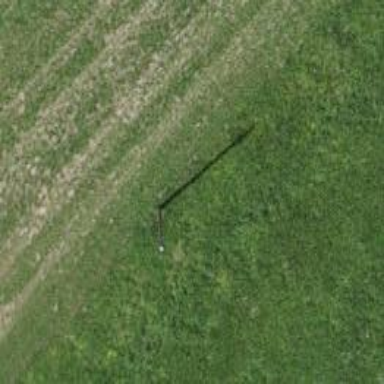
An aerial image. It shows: Utility pole in the area.